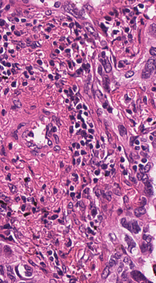
Tumor epithelial tissue: yes
Tumor-associated stroma tissue: yes
Normal tissue: no